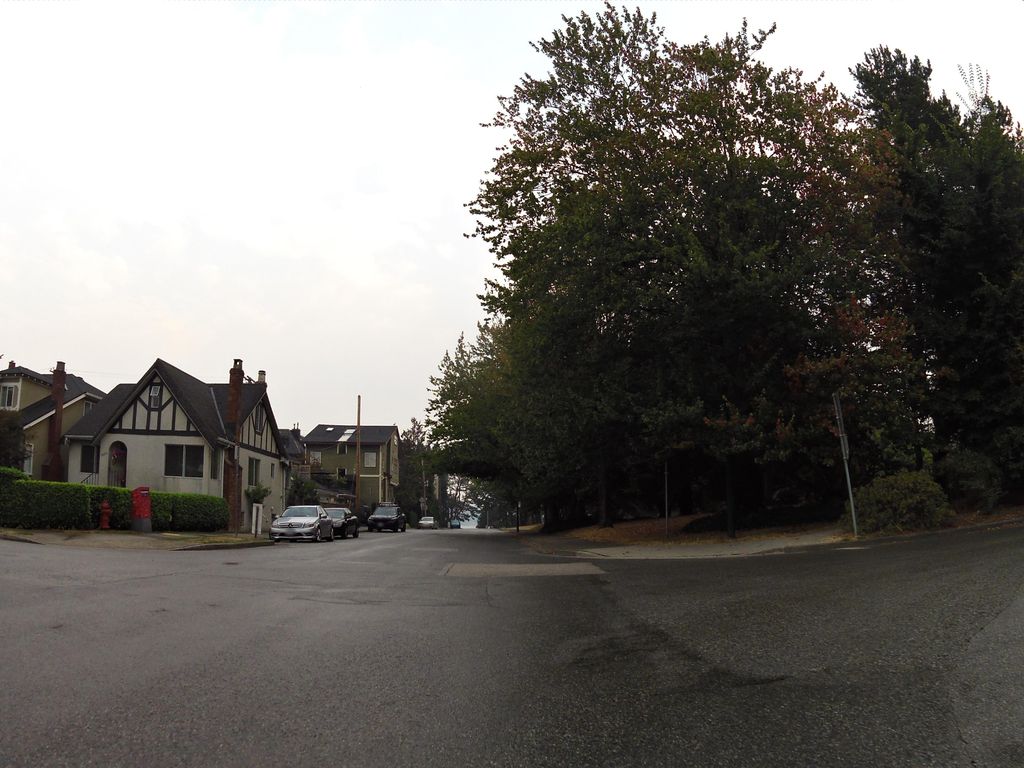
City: vancouver